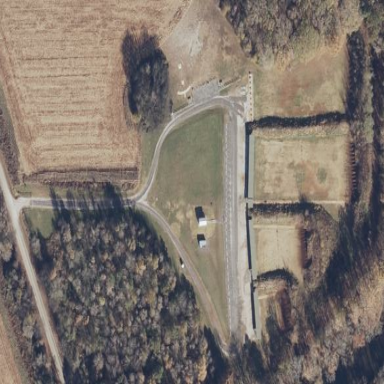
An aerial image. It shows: Recreation ground with shooting range for the sport of shooting.